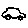
Label: car